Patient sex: F
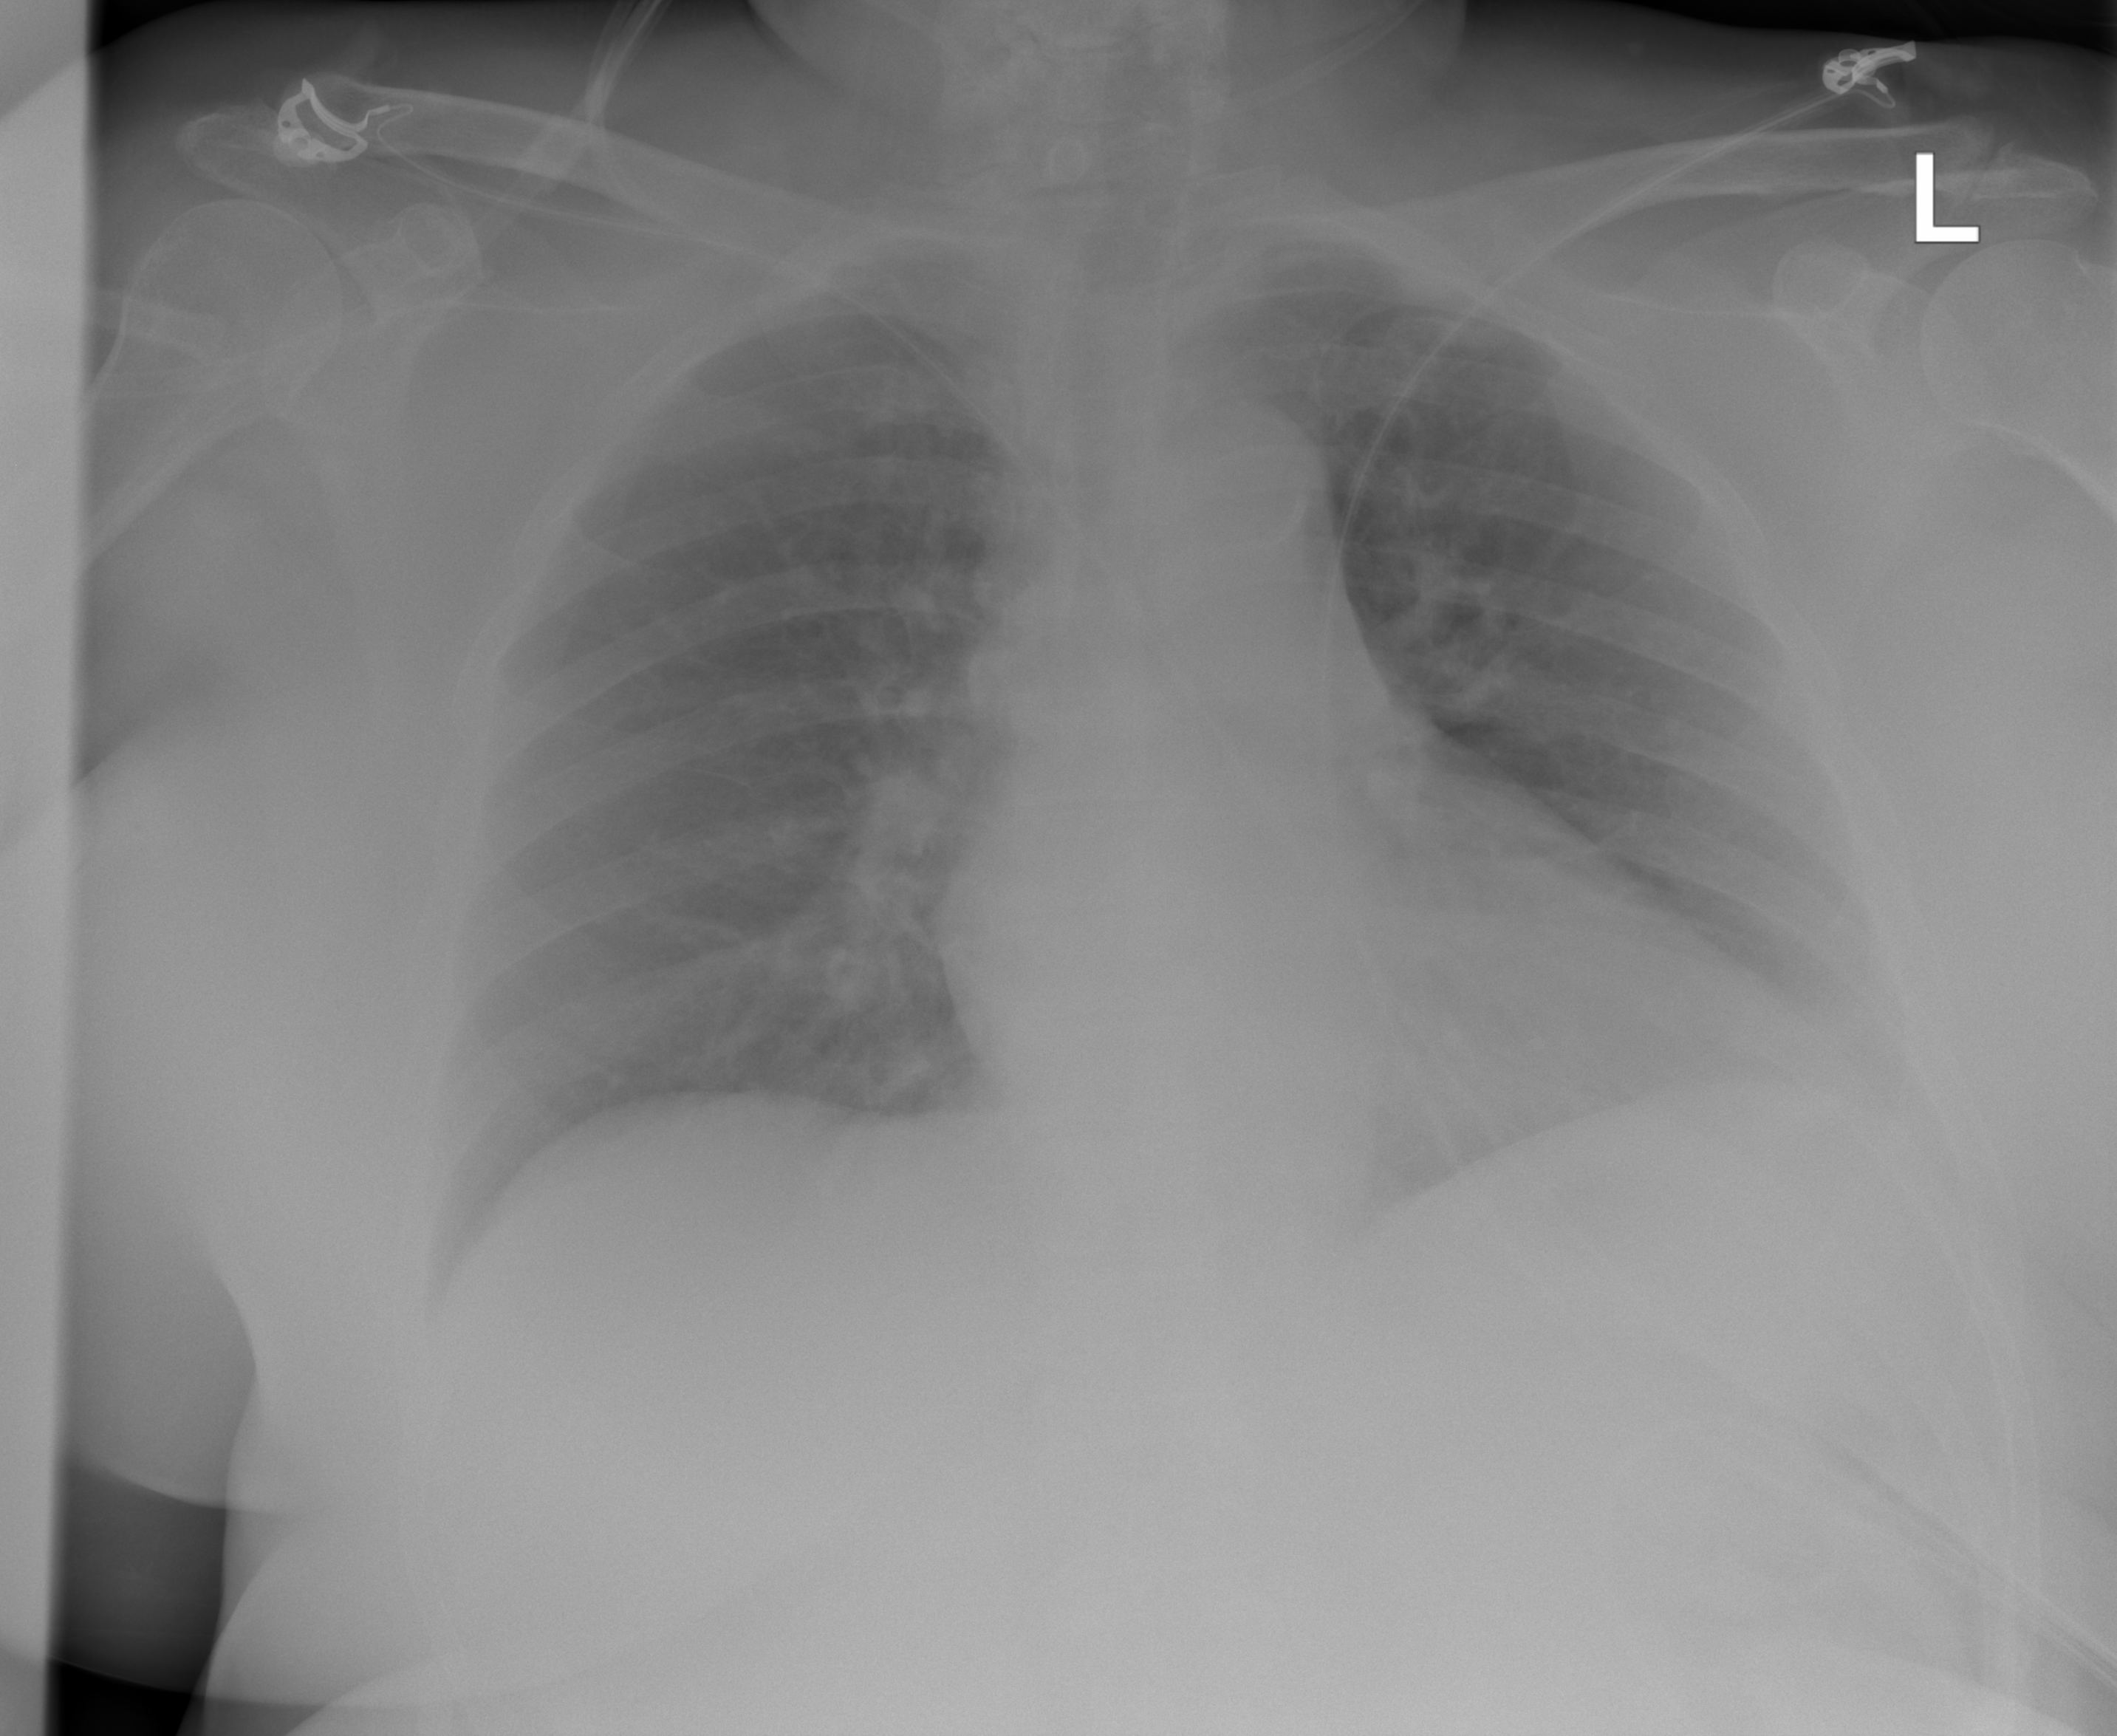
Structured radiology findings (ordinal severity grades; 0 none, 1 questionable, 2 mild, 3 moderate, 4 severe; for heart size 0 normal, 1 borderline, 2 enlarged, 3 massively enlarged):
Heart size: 2
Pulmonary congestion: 2
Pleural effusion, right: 0
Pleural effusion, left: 1
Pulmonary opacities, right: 0
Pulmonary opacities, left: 0
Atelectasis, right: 0
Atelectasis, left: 2